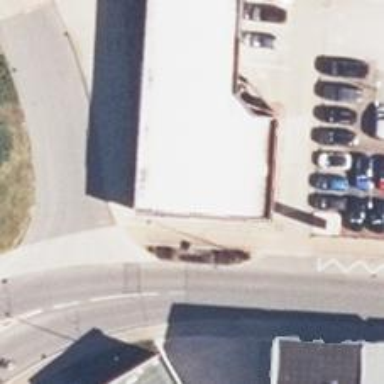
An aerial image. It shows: Car repair shop.